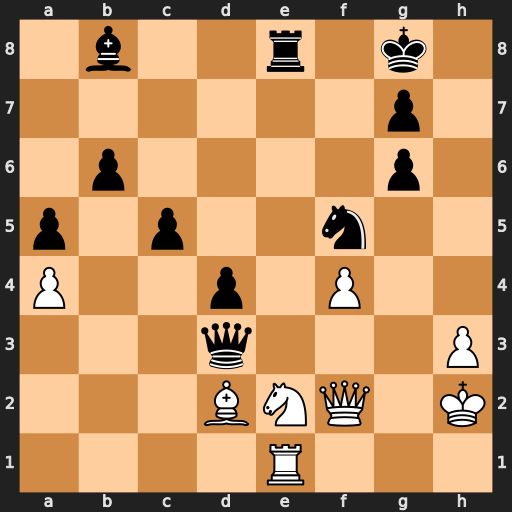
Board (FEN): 1b2r1k1/6p1/1p4p1/p1p2n2/P2p1P2/3q3P/3BNQ1K/4R3
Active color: w
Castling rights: -
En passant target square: -
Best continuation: Nc1 Rxe1 Nxd3